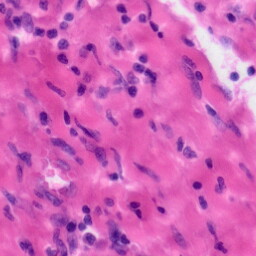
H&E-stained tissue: Tonsil